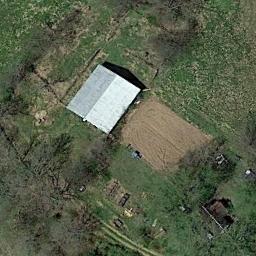
Label: residential